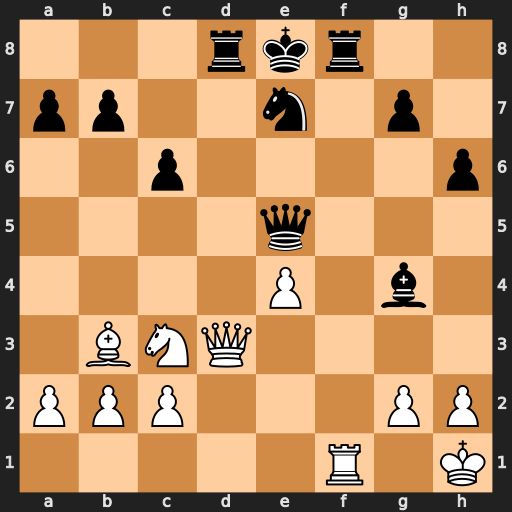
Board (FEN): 3rkr2/pp2n1p1/2p4p/4q3/4P1b1/1BNQ4/PPP3PP/5R1K
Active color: w
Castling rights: -
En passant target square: -
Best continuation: Rxf8+ Kxf8 Qxd8#